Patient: sex F, age 68
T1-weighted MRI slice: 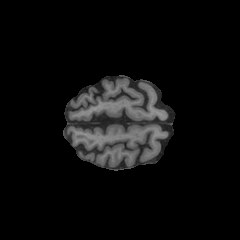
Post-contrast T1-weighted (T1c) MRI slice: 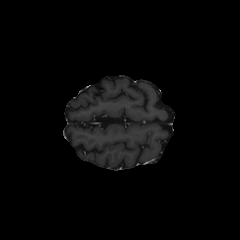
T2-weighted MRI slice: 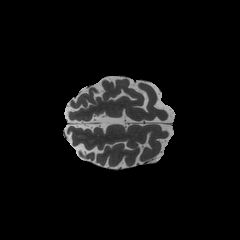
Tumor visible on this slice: no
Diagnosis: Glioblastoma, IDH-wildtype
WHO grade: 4